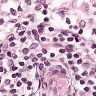
Metastatic tissue present: no